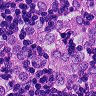
Metastatic tissue present: yes